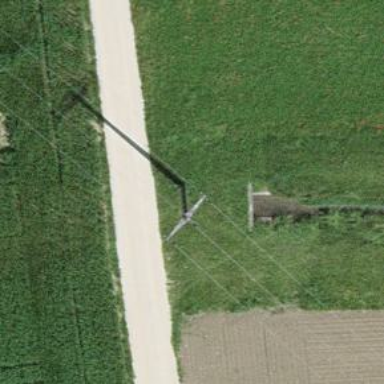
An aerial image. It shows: Minor power line.